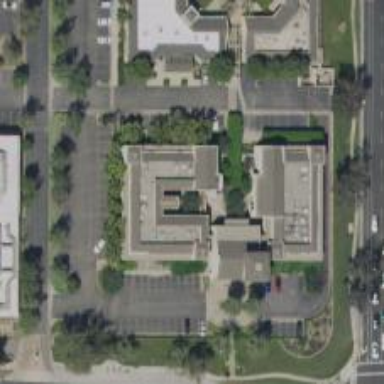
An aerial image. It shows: Government office.